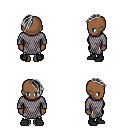
a pixel art fantasy rpg character, female body template, human, dark skin, chain mail, white pants, gray long mohawk hairstyle, black shoes, four views (front, back, left, right), 2x2 character sprite sheet, small pixel art, hard edges, no anti-aliasing